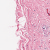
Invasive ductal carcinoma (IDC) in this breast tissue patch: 0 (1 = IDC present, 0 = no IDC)